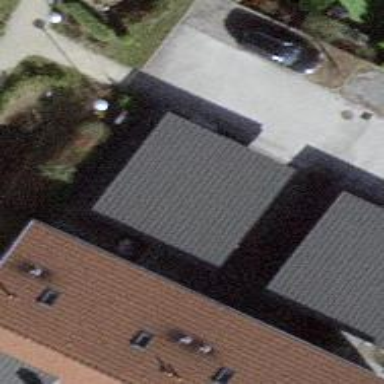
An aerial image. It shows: Group of garages.